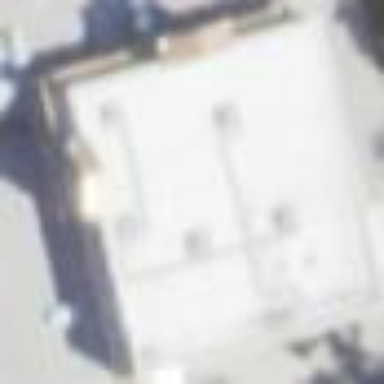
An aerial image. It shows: Retail building.